Interaction volume radius: 10 \u00c5
Interaction volume height: 20 \u00c5
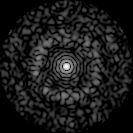
Disorder parameter: 0.8448